Question: I am using the "sm" package for studying distributions in my datasets. For those curious I am looking at recruitment practices as a function of age and trying to identify if the age distribution change for groups change due to attributes such as gender or education.
The SM package is a new experience for me and I am trying to find a function describing the most likely density function generating the dataset provided that the null hypotheis is true (that both density plots are generated by random samples taken from the same distribution). I do not have the reputation necessary to post images but I found this one on Imgur that also is generated with sm.density.compare.

What we see in the image is <URL> and a teal area that I understand to be the reference band containing the 95 % likelihood of containing the true density plot provided that the two lines have been generated by data coming from the same distribution.
What I would like to find out is a way to calculate a vector going through the most likely point within the reference band for each value on the x-axis. As per the rules I am of course open to suggestions that I am either crazy or should use another package.
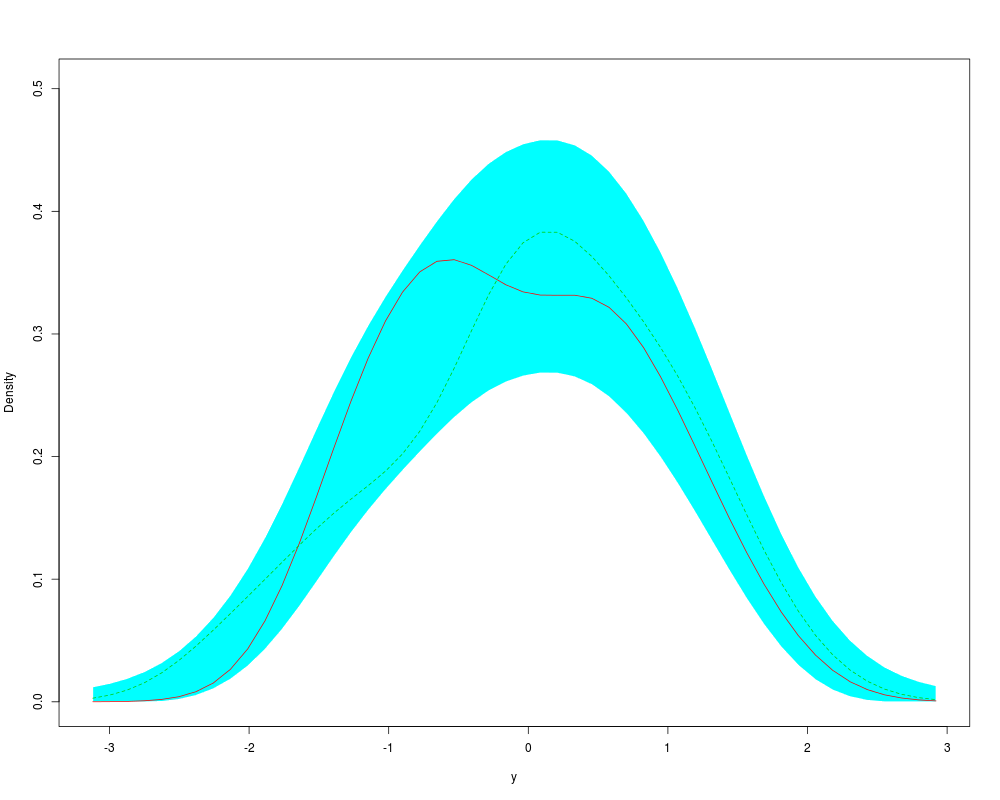
Answer: Apparently there is some bug in either Rstudio or R that prevented me from solving the problem in the most obvious way. As everything else in R sm.density.compare generates an object but for me it failed when I tried to save it.
The problem automagically went away when I first plotted the object (default behaviour when sm.density.compare is executed) and then did the same thing but also creating a new object.
So:
'''
sm.density.compare(a, b, model="equal", xlab=Year of Birth")
DensityObject = sm.density.compare(a, b, model="equal", xlab=Year of Birth")
'''
And then the actual line can be calculated by:
'''
DensityObject$average = rowMeans(cbind(DensityObject$upper, DensityObject$lower), na.rm=TRUE)
'''